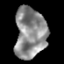
Tissue: prostate
Cell type: Epithelial cells
Senescence score: 0.3163
Nuclear area (px): 1537
Mean DAPI intensity: 141.582